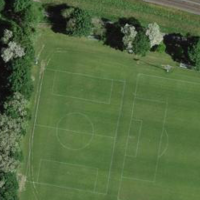
EUNIS habitat code: 53
Species observed at this site:
Sambucus nigra